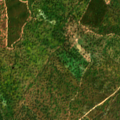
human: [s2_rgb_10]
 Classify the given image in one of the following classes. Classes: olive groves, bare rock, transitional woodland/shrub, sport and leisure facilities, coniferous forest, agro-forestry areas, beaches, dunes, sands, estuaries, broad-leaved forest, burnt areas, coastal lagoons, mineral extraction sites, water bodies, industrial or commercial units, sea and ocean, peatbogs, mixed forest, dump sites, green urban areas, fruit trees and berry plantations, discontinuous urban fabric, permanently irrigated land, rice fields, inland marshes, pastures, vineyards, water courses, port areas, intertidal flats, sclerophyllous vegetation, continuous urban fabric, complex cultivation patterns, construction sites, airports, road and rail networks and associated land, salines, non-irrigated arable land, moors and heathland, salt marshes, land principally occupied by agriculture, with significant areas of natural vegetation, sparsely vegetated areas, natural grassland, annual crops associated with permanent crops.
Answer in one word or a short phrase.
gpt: continuous urban fabric